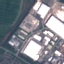
Land use / land cover: Industrial